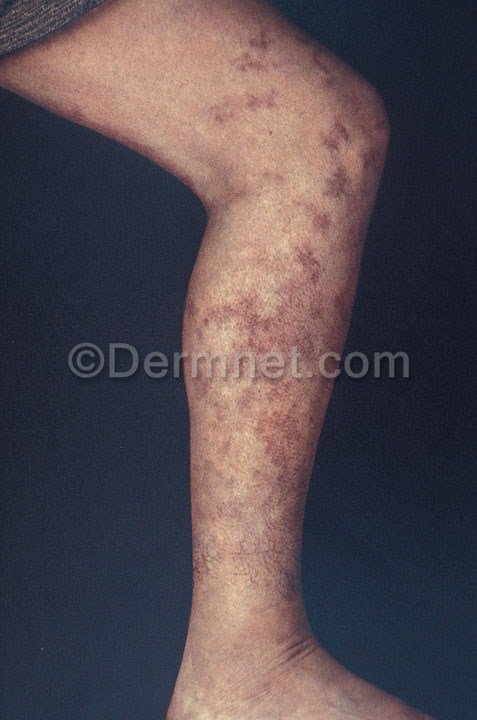
Disease: Vasculitis Photos